Question: I'm rendering a grid-structure with lots of data-points (>1M). The structure of my data is in the picture.

So the content of my index buffer looks like this '0, 100, 1, 101, 2, 102, 3, 103, ...'
I'm a bit annoyed by the huge size of my index-buffer which I need to define my triangle strip. Is there a possibility to tell OpenGL to generate these indices automatically in the showed way? Or maybe some trick with glVertexAttribPointer I haven't though of?
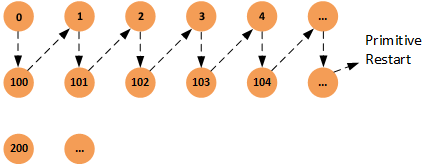
Answer: There is indeed a function for something like this: <URL>
so you can draw them all with:
'''
for(int i=0; i < height-1; i++){
glDrawElementsBaseVertex(GL_TRIANGLE_STRIP, 200, GL_UNSIGNED_INT, 0, i*100);
}
'''
the index buffer is then just: '0, 100, 1, 101, 2, 102, 3, 103,... 98, 198, 99, 199'
With some tweaking you can even use <URL>:
'''
GLsizei *count = new GLsizei[height-1];
GLvoid **indices = new GLvoid[height-1];
GLint *basevertex = new GLint[height-1];
for(int i = 0; i< height-1; i++){
count[i]=200;
indices[i]=0;
basevertex [i]=i*100;
}
glMultiDrawElementsBaseVertex(GL_TRIANGLE_STRIP, count, indices, height-1, basevertex );
'''